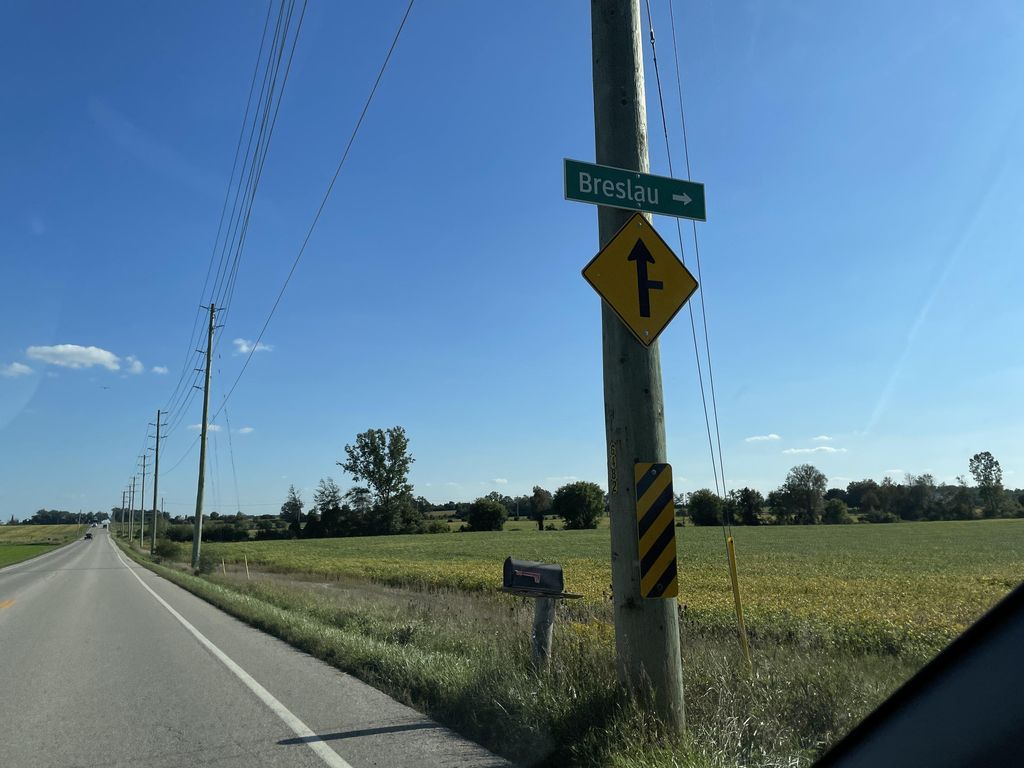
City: kitchener-waterloo